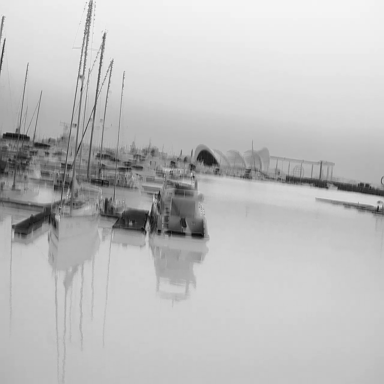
There is a canoe in the infrared image.